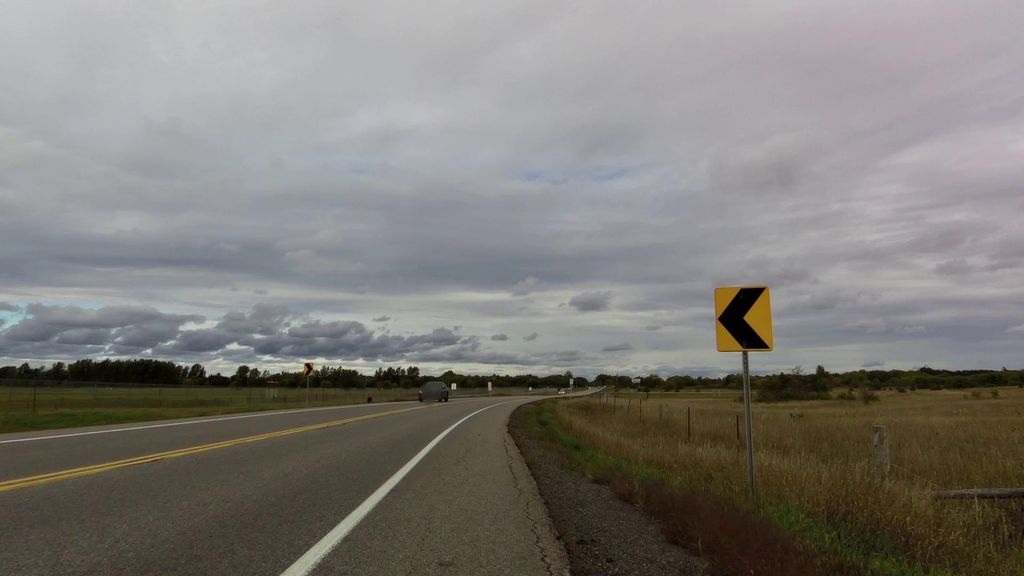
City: ottawa-gatineau